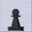
Piece: bP